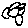
Label: flower